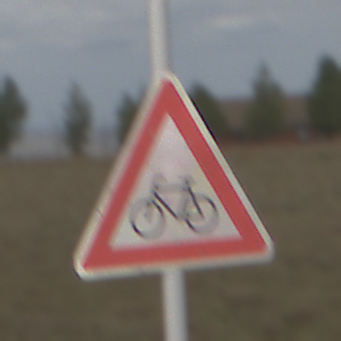
Verkehrszeichen: RadverkehrRechts
Umgebung: Outdoor, Nature
Tageszeit: Midday
Wetter: PartlyCloudy
Licht: Natural
Jahreszeit: NotSpecified
Kontrast: MediumContrast